Interaction volume radius: 5 \u00c5
Interaction volume height: 20 \u00c5
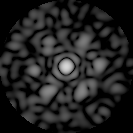
Disorder parameter: 0.6856